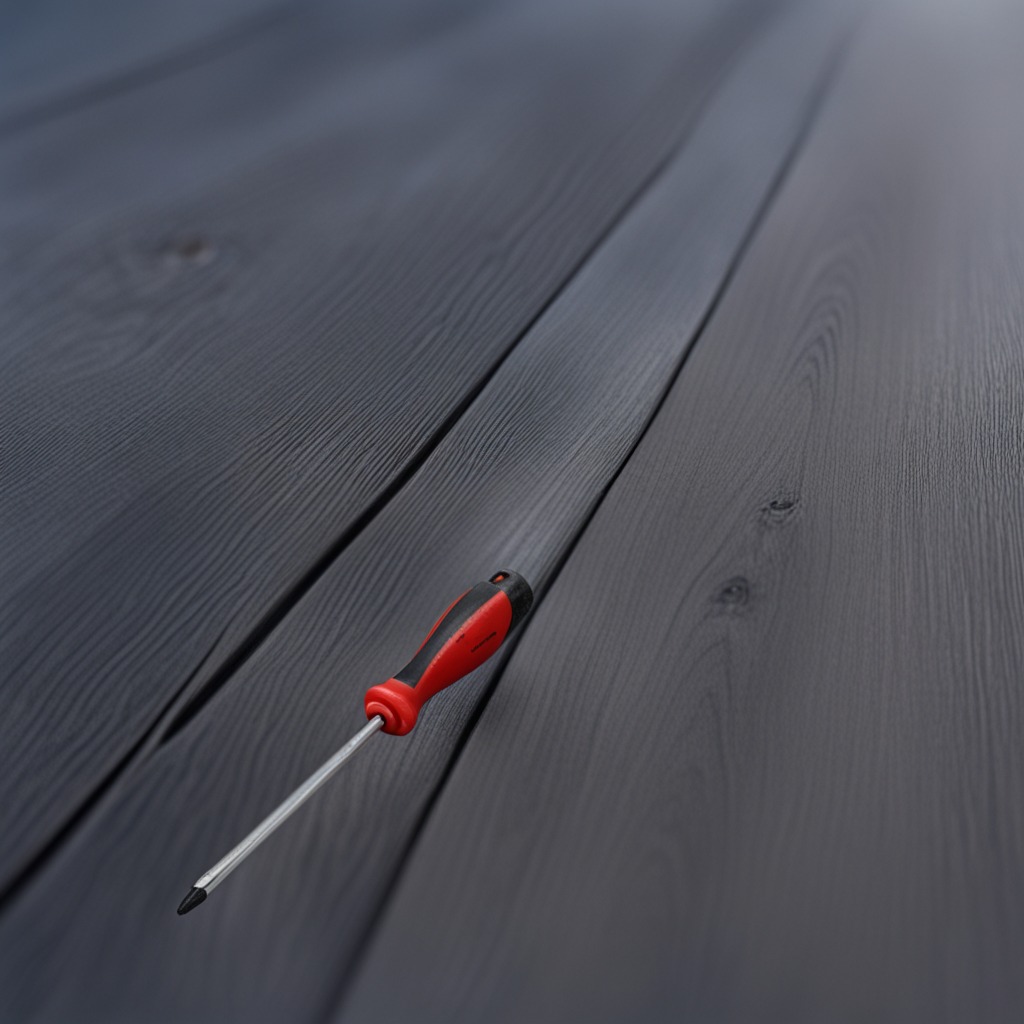
A screwdriver lies on the table.